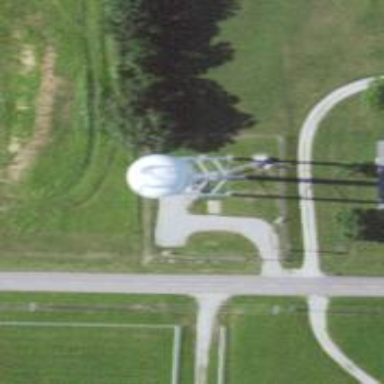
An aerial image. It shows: Water tower that is man-made.